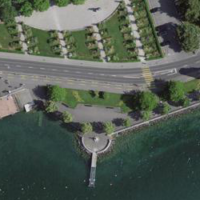
EUNIS habitat code: 53
Species observed at this site:
Tanacetum vulgare
Corvus corone
Podiceps cristatus
Motacilla cinerea
Mergus serrator
Fulica atra
Anas platyrhynchos
Sturnus vulgaris
Aythya ferina
Aythya fuligula
Passer domesticus
Salvia pratensis
Chroicocephalus ridibundus
Phalacrocorax carbo
Larus michahellis
Cygnus olor
Cardamine pratensis
Mergus merganser
Columba livia
Campanula medium